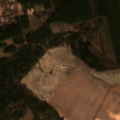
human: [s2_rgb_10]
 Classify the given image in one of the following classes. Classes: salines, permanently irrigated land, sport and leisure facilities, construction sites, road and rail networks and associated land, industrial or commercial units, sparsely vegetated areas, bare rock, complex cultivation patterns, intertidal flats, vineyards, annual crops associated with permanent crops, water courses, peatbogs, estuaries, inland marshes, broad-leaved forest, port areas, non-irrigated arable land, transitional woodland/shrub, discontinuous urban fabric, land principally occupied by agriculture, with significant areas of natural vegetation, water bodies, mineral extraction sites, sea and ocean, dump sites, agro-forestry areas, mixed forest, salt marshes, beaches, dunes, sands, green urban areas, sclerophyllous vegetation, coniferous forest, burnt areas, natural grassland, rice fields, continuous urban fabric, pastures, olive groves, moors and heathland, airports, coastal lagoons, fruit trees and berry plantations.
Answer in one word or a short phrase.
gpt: non-irrigated arable land, broad-leaved forest, coniferous forest, transitional woodland/shrub